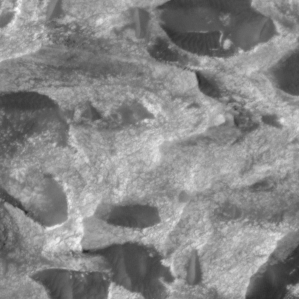
Label: non_frost